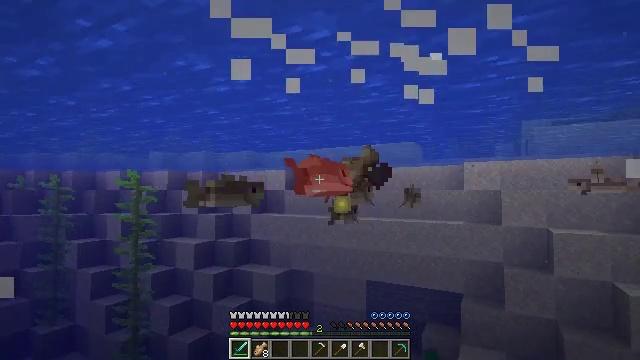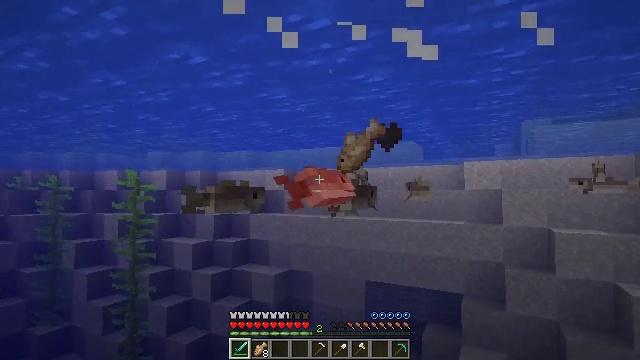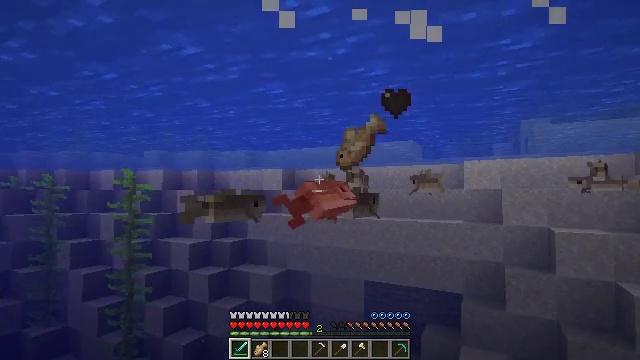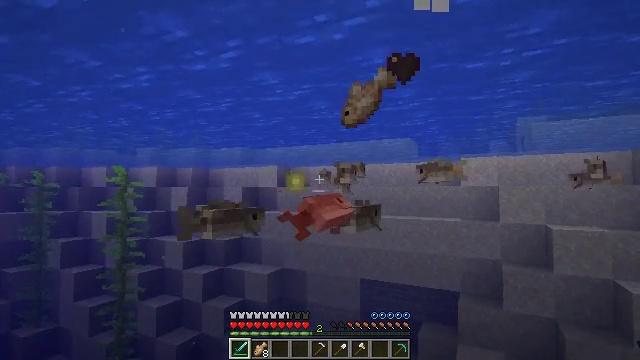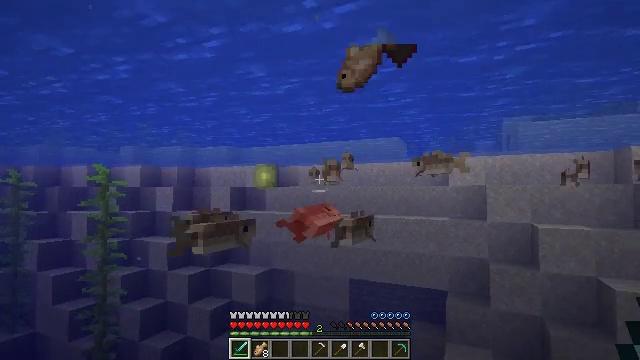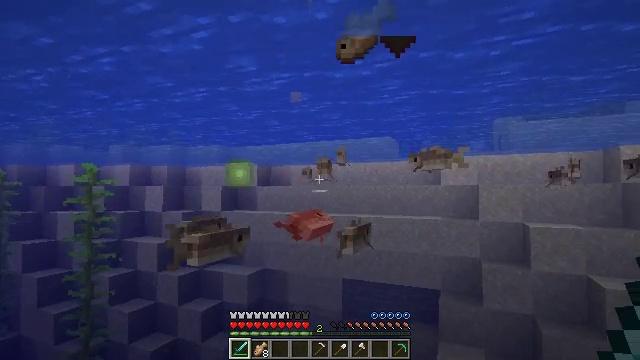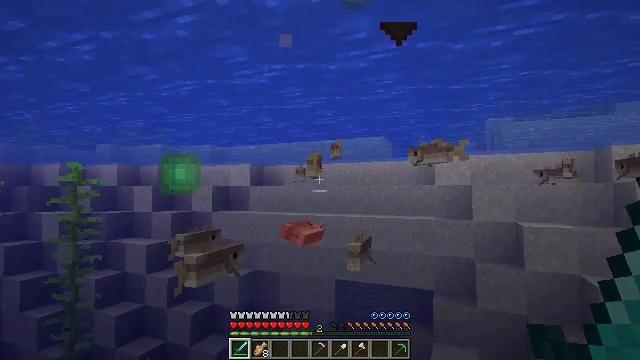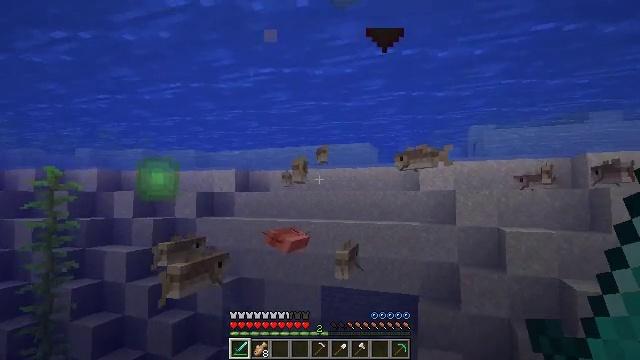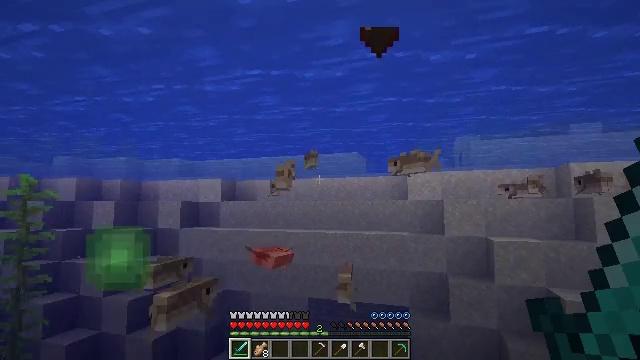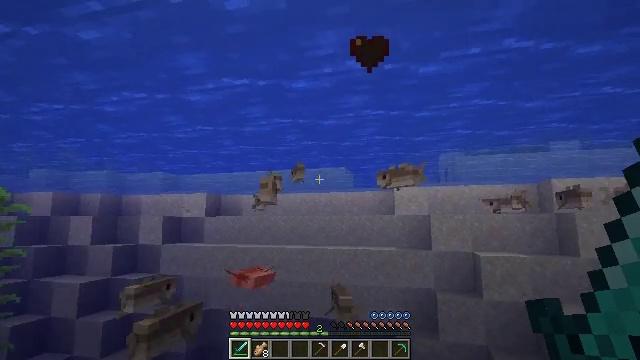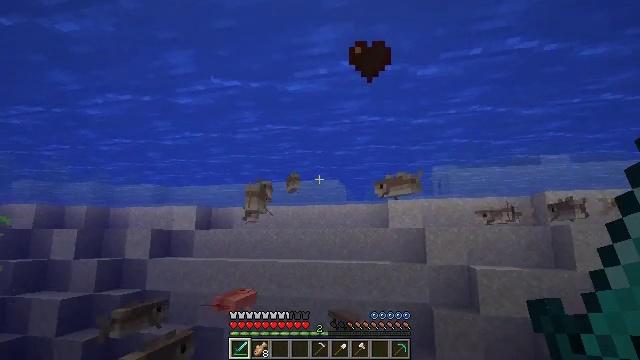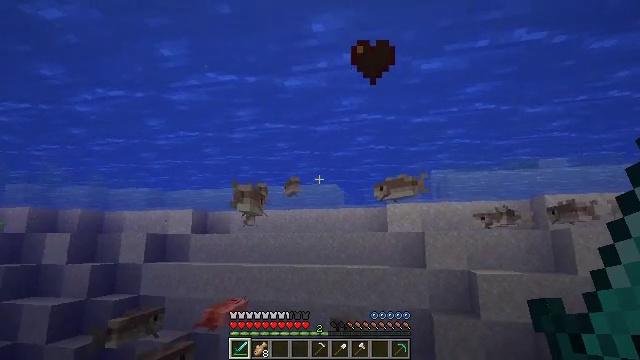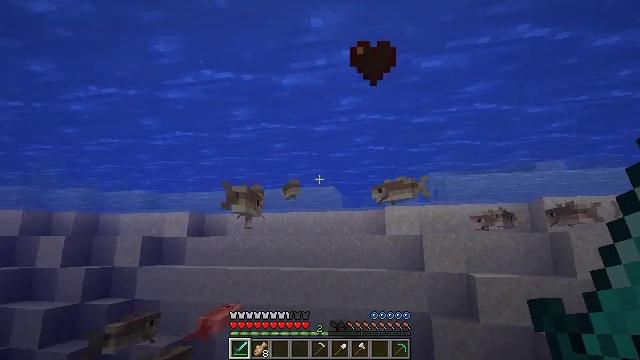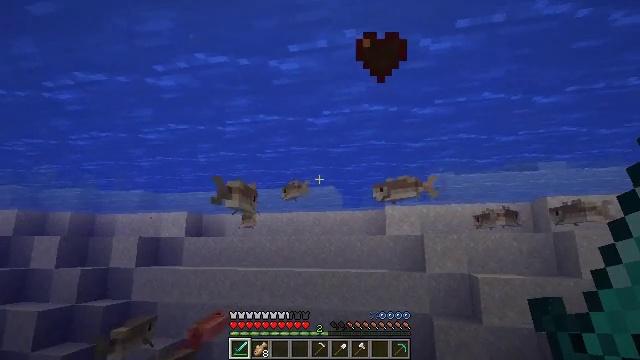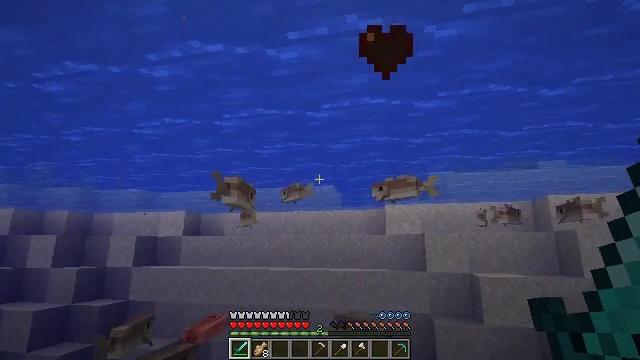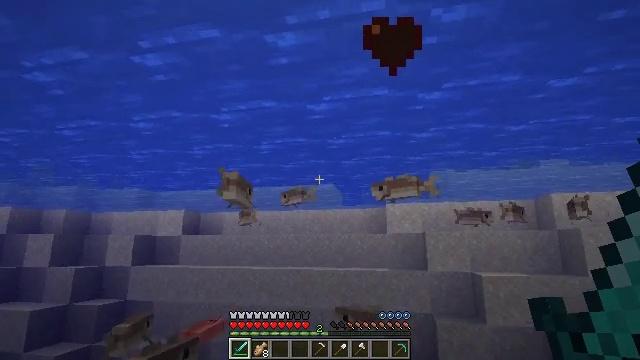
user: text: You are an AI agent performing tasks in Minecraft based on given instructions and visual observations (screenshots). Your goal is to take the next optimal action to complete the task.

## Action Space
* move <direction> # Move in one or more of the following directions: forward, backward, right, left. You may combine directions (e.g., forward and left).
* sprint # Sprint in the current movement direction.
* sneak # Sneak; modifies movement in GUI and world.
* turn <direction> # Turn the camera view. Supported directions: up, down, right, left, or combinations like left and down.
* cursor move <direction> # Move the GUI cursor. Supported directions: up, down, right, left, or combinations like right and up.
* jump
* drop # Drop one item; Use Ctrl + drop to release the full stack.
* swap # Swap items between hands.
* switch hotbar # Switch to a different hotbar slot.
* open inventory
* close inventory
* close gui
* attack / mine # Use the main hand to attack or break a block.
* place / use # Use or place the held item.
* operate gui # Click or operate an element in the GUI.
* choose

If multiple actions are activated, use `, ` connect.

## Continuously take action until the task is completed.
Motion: motion action
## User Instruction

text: Catch and defeat a cod.
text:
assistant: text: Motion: move forward
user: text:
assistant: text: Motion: move forward
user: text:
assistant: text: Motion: move forward
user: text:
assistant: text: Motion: move forward, turn right
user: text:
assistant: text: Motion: move forward, turn right
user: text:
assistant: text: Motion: move forward, turn right
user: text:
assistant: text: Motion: move forward, turn right and up
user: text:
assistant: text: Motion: move forward, turn right and up
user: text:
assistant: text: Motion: move forward, turn right and up
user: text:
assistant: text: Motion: move forward, turn right and up
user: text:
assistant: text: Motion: move forward
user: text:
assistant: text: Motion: move forward
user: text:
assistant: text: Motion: move forward
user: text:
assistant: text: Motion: move forward
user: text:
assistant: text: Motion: move forward
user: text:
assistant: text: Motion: move forward
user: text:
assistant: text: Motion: move forward
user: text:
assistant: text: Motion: move forward
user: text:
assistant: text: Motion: move forward
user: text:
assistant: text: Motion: move forward
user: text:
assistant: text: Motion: move forward
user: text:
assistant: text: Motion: move forward, turn right
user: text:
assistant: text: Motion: move forward, turn right
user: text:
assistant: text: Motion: move forward
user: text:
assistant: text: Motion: move forward
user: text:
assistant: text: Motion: move forward
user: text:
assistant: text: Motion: move forward, attack / mine
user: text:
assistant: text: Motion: move forward, attack / mine
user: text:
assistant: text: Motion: move forward, attack / mine
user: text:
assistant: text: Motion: move forward, attack / mine